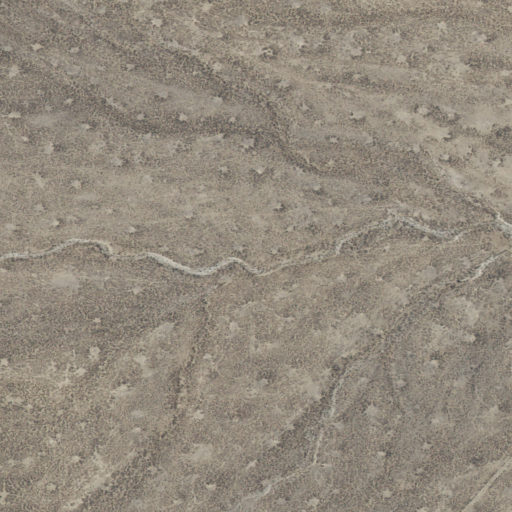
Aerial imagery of valley in Idaho named Briggs Canyon containing only shrub